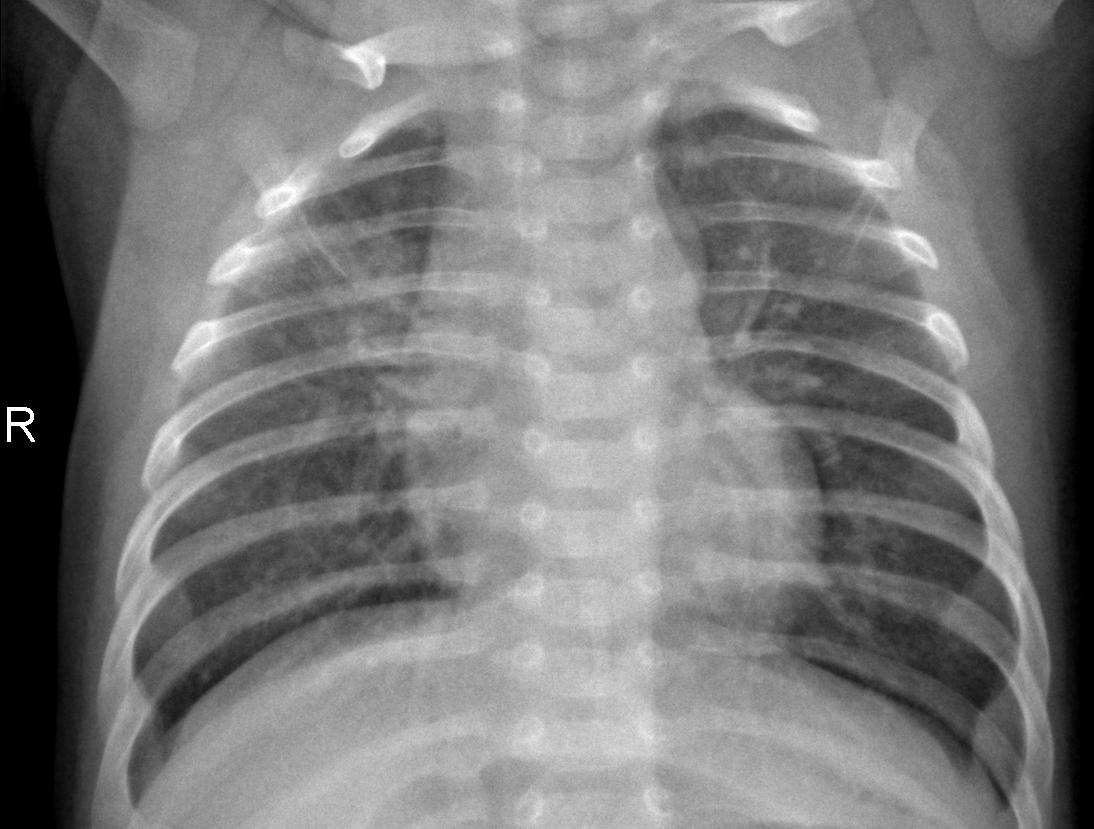
Diagnosis: PNEUMONIA